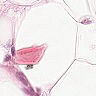
Metastatic tissue present: no